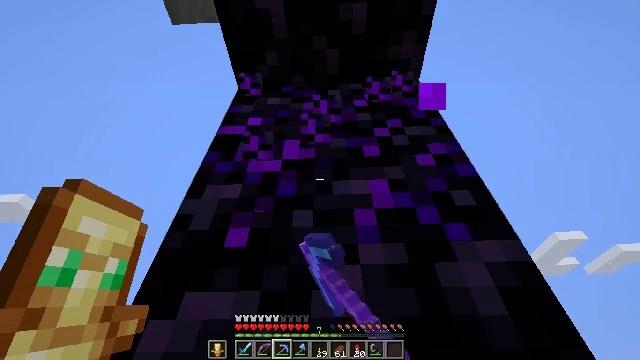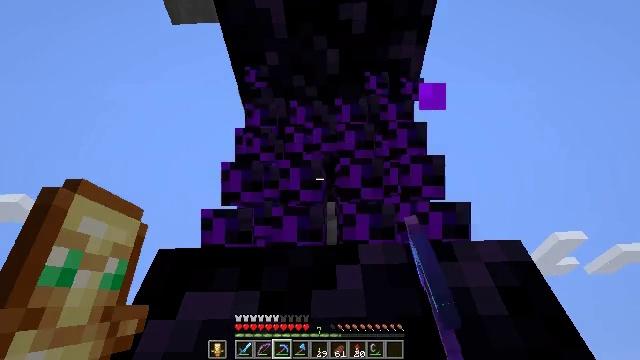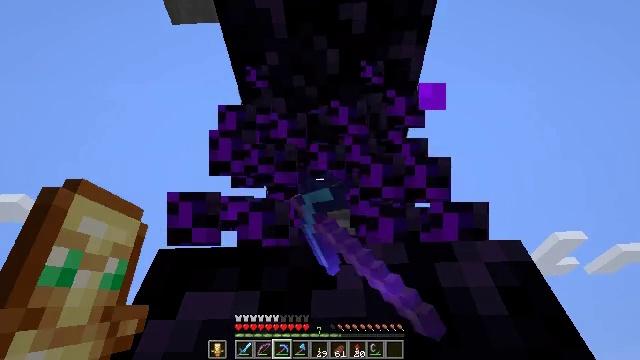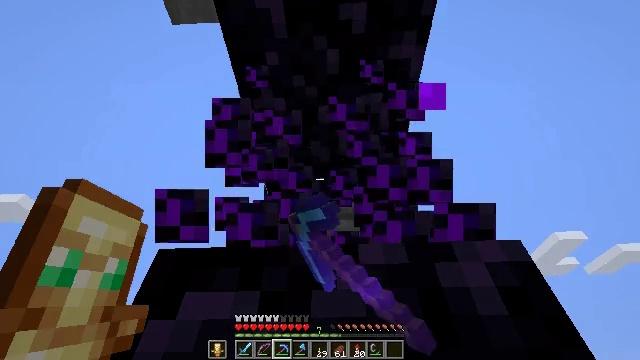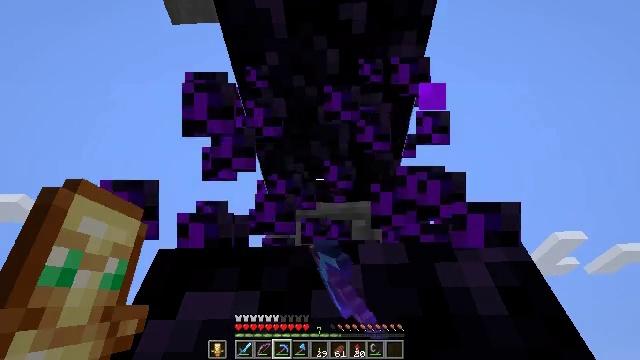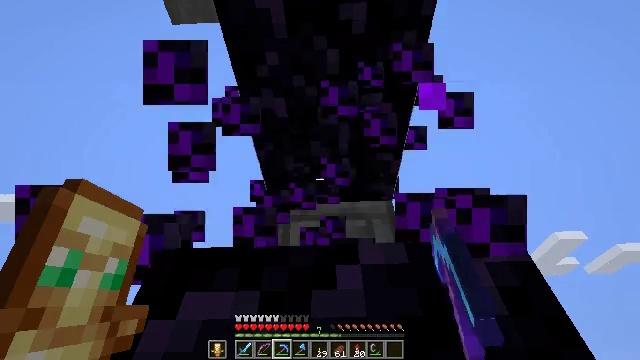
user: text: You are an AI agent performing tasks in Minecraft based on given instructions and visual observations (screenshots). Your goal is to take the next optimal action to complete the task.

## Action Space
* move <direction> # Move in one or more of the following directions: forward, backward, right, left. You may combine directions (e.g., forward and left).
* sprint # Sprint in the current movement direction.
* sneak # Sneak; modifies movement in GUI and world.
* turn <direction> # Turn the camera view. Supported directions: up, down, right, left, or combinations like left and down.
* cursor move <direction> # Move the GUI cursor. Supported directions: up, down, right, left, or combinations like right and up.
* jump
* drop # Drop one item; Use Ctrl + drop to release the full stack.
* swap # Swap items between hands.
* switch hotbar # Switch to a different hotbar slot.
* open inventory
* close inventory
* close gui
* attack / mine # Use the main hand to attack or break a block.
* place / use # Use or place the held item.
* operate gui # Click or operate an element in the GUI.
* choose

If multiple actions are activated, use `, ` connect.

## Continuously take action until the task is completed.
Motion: motion action
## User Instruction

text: Break the crying obsidian for materials.
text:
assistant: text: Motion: attack / mine
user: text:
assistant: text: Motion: attack / mine
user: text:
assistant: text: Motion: attack / mine
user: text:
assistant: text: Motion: attack / mine
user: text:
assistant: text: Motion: attack / mine
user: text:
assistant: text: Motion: attack / mine